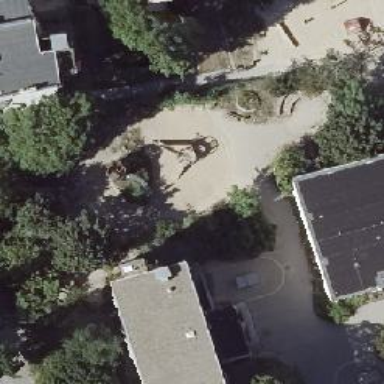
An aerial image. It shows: Playground area for leisure activities on the land.